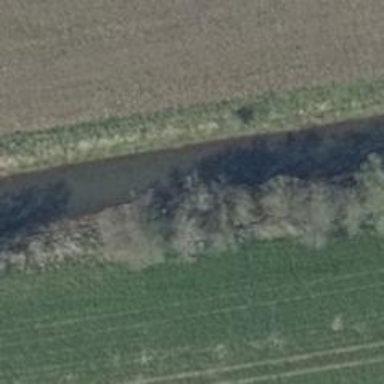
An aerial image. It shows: Row of deciduous broadleaved trees.